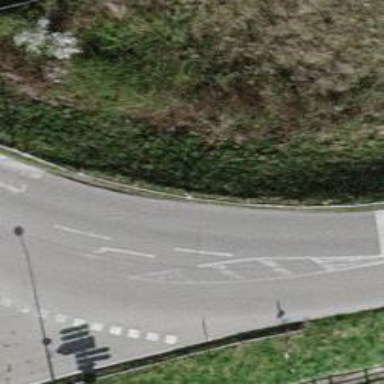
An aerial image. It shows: Tertiary road with asphalt surface and sidewalk on the left side.